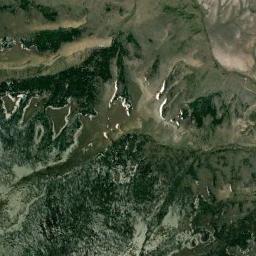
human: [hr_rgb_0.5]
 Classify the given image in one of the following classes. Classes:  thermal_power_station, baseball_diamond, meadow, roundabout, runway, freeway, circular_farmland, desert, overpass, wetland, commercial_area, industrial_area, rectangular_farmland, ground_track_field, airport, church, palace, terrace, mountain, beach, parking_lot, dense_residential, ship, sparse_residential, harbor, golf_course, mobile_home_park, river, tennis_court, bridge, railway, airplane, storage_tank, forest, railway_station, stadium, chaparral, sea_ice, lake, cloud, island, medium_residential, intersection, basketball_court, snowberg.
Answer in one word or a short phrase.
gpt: mountain